Interaction volume radius: 10 \u00c5
Interaction volume height: 10 \u00c5
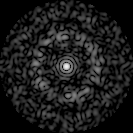
Disorder parameter: 0.8629